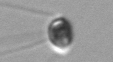
Label: Chaetoceros